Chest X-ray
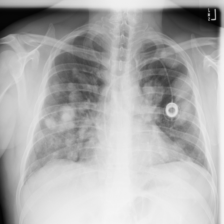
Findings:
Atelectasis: negative
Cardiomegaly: negative
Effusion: negative
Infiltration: negative
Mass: positive
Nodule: negative
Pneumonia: negative
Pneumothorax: negative
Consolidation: positive
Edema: negative
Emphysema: negative
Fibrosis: negative
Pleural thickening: negative
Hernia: negative